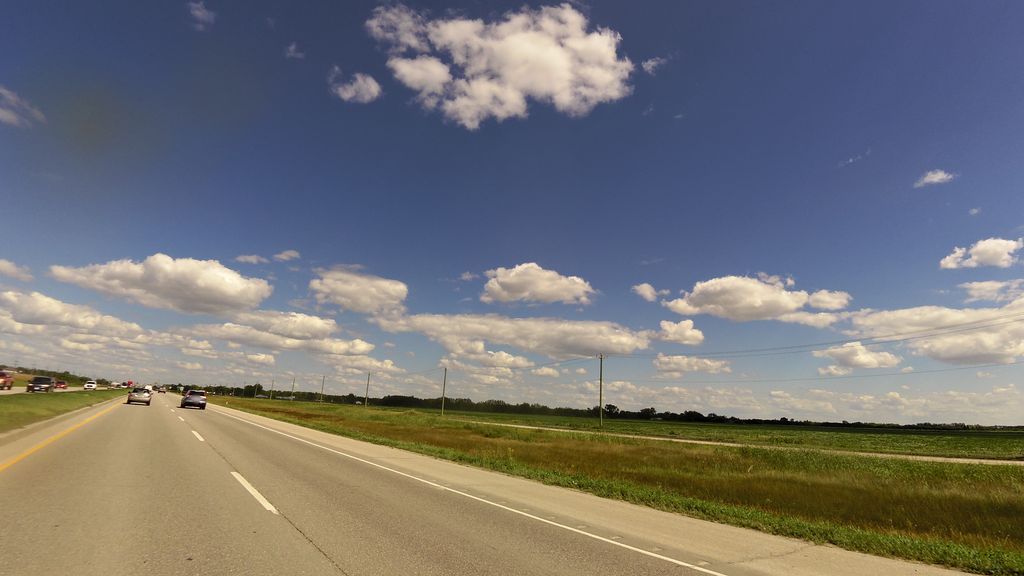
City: winnipeg